Interaction volume radius: 10 \u00c5
Interaction volume height: 15 \u00c5
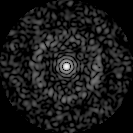
Disorder parameter: 0.8337